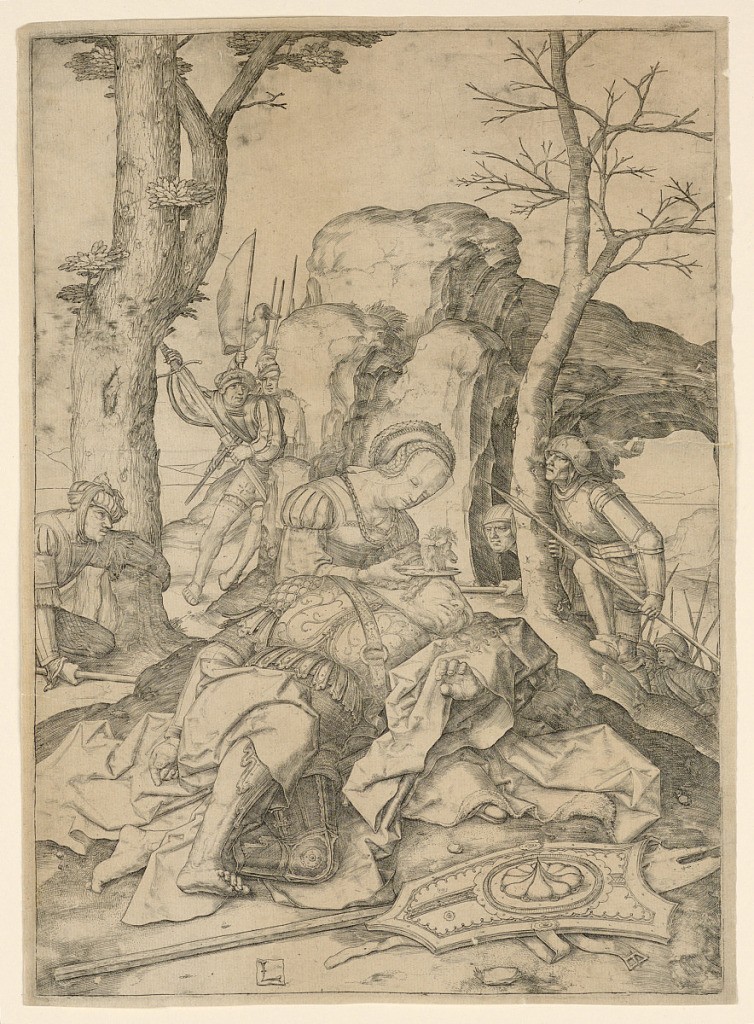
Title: Samson and Delilah
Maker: Lucas van Leyden, Netherlandish, ca. 1494–1533
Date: ca. 1508
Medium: Engraving on paper
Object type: Print
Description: Delilah is seated on a rock in the foreground, cutting Samson's hair, while he rests his head on her lap. Philistine soldiers are in the background. Samson's weapons are on the ground before him.